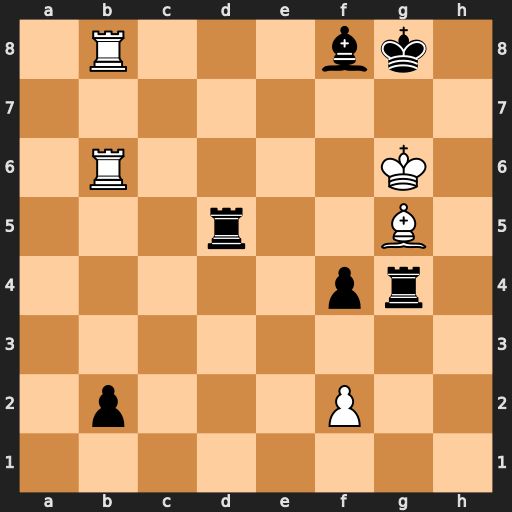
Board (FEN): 1R3bk1/8/1R4K1/3r2B1/5pr1/8/1p3P2/8
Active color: w
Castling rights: -
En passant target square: -
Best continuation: Rxf8+ Kxf8 Rb8+ Rd8 Rxd8#